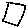
Label: square